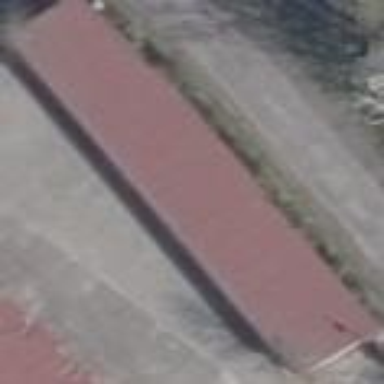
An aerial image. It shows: Industrial building.